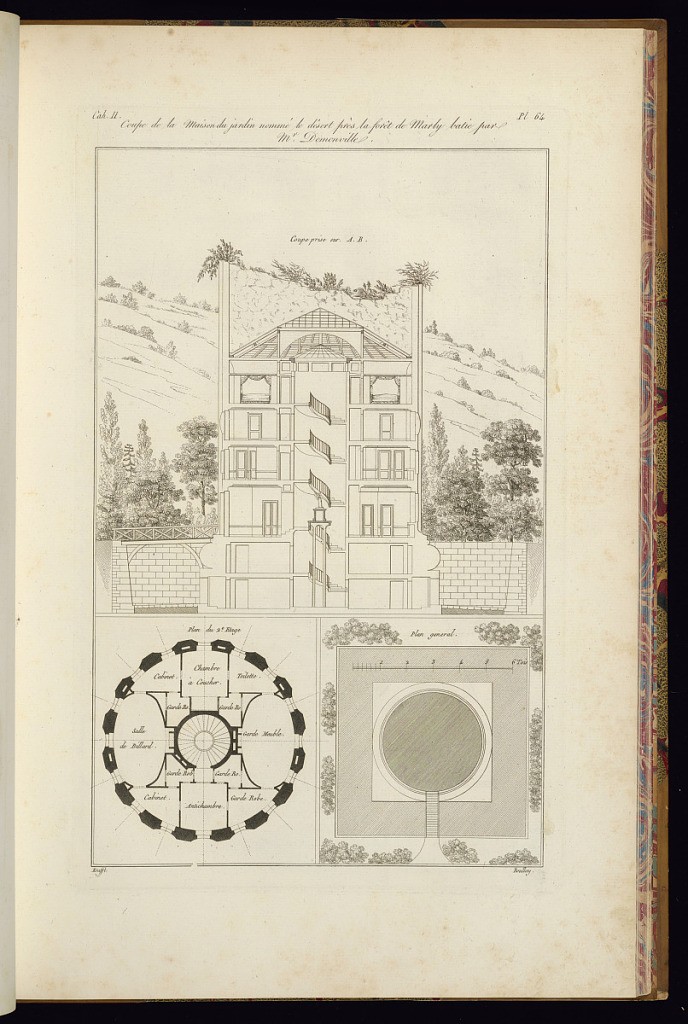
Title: Coupe de la Maison du jardin nommé le désert près la forêt de Marly, batie par Mr. Demonville
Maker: Jean-Charles Krafft, French, 1764 - 1833
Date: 1812
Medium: Etching and engraving on paper
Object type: Print
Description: An architectural print with an interior sectional view, a floorplan, and general plan for a garden folly house in the form of a ruined fluted column. The plate is titled, numbered, and signed.